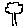
Label: tree